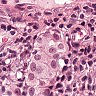
Metastatic tissue present: yes